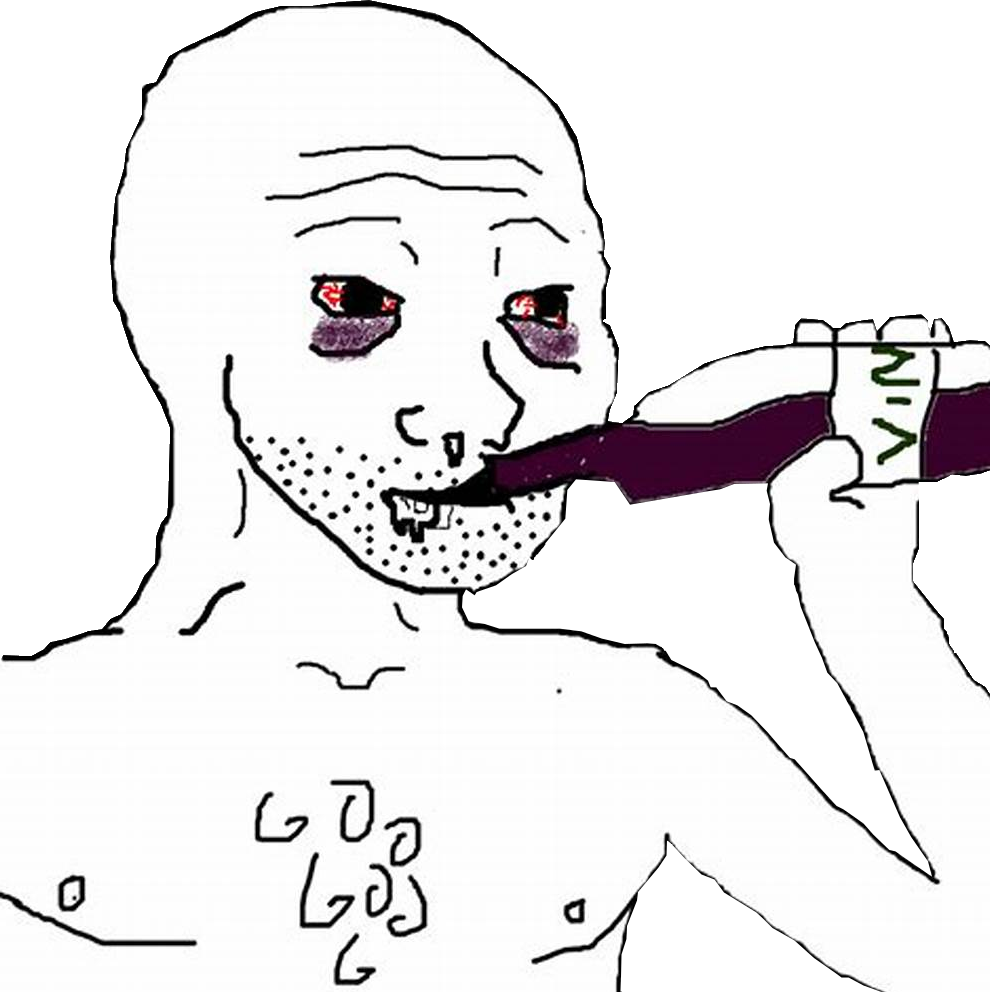
Label: 5_Doomer